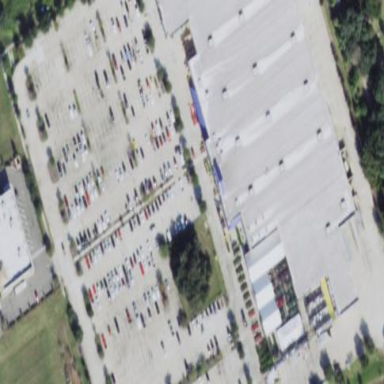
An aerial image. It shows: Parking area with surface.